Interaction volume radius: 5 \u00c5
Interaction volume height: 15 \u00c5
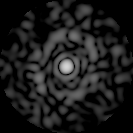
Disorder parameter: 0.8533